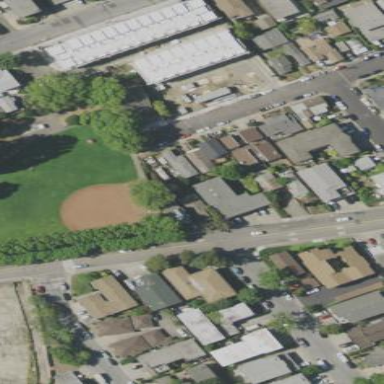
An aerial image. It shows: Baseball pitch for leisure land.